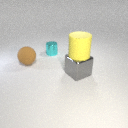
small cyan metal cylinder to the left of large gray metal cube